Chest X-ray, AP view. Patient: 26 years old, sex M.
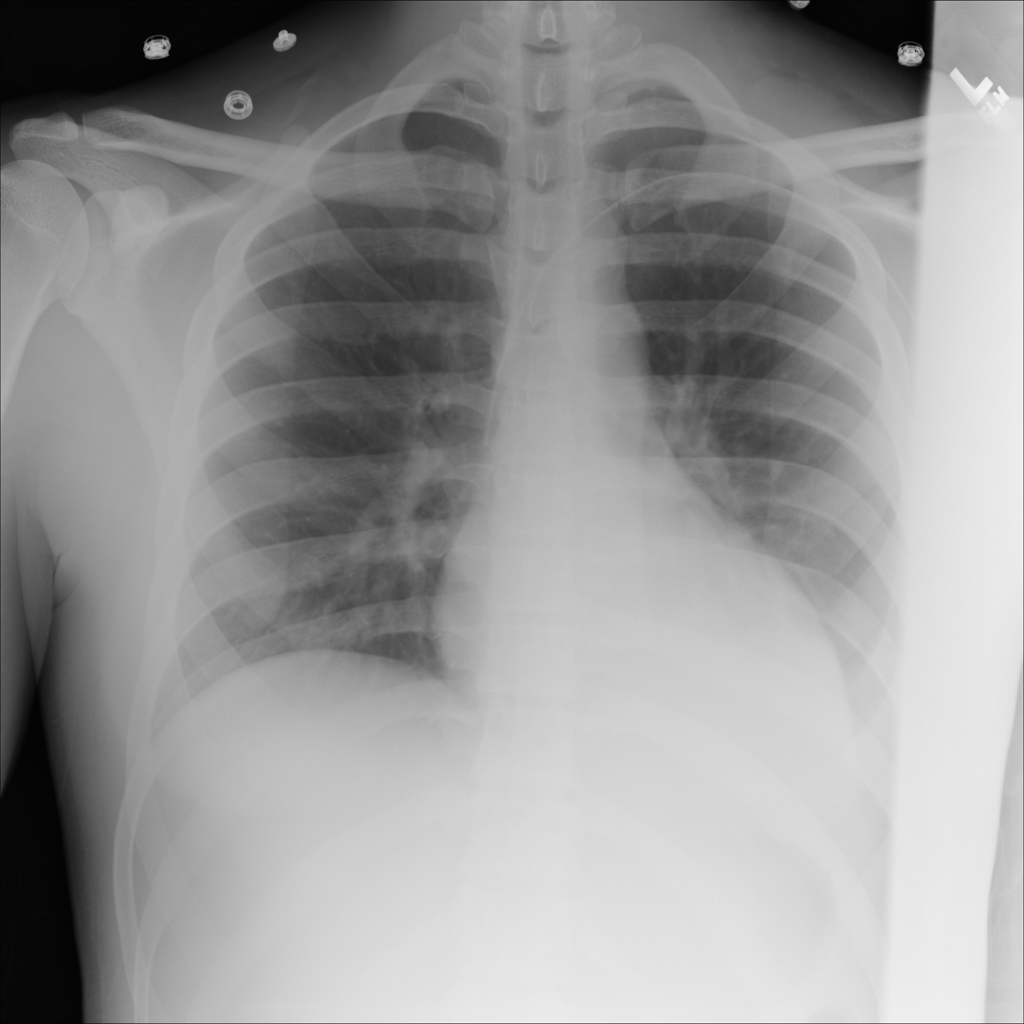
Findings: Atelectasis